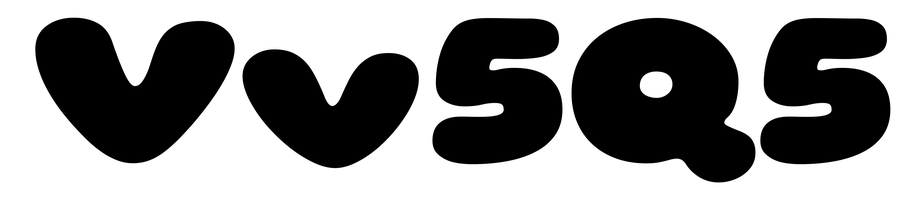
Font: Gluten_Black